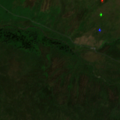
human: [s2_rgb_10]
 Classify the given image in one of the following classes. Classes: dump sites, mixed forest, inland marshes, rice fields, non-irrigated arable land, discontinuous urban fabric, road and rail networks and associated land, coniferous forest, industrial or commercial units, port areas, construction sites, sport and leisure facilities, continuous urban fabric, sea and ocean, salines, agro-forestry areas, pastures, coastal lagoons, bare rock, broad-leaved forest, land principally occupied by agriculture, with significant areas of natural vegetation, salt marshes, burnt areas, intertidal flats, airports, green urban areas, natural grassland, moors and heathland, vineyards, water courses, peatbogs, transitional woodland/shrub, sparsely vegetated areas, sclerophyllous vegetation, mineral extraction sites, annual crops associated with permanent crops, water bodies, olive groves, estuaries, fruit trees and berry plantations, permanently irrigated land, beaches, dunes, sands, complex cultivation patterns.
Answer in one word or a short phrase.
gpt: moors and heathland, transitional woodland/shrub, peatbogs